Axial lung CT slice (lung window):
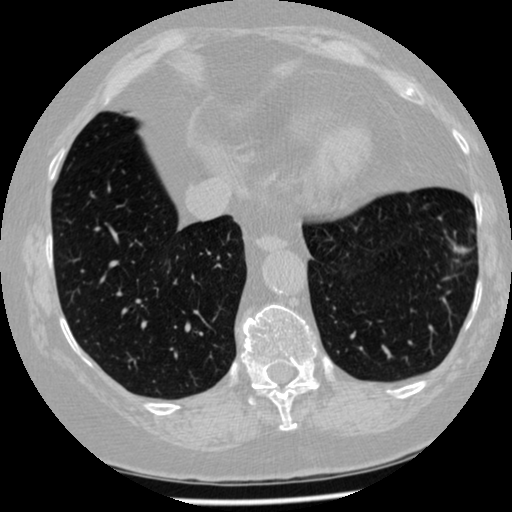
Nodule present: no